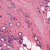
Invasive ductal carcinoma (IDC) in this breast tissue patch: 1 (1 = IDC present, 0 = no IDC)